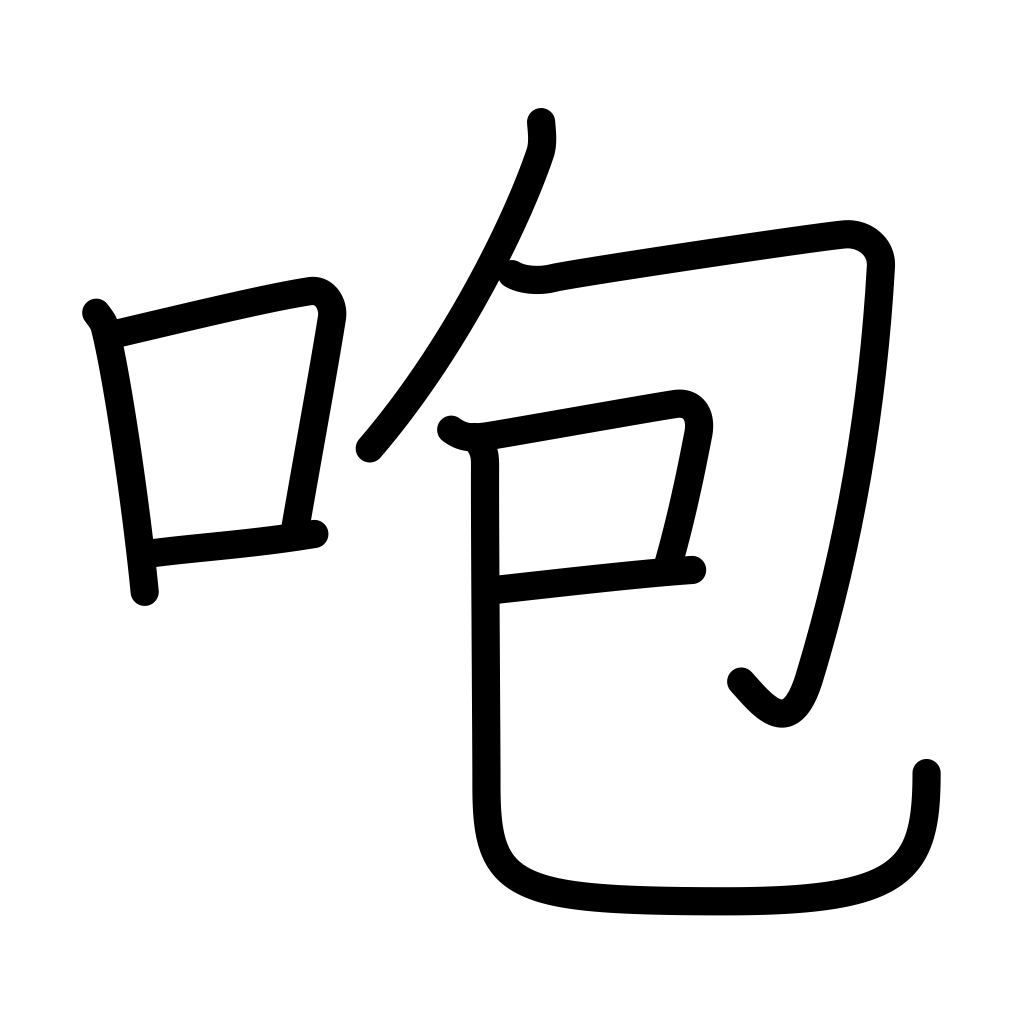
Meaning: bark, roar, get angry